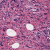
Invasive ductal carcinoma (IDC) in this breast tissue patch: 1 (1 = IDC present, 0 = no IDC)